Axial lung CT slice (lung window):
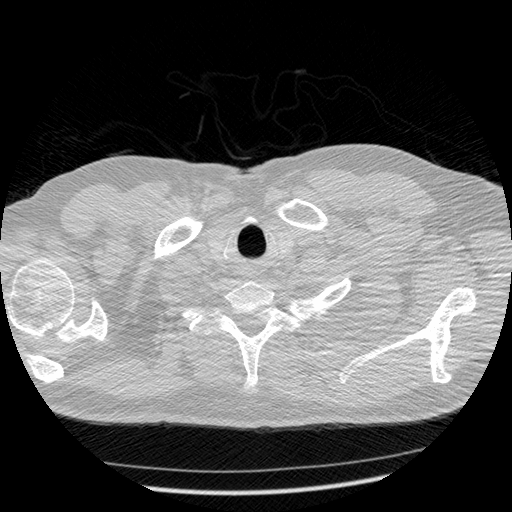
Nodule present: no